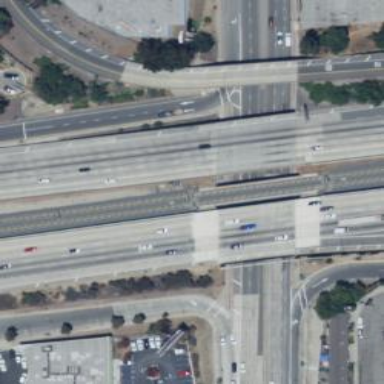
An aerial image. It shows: Motorway bridge.